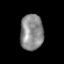
Tissue: prostate
Cell type: Epithelial cells
Senescence score: 0.328
Nuclear area (px): 804
Mean DAPI intensity: 139.491